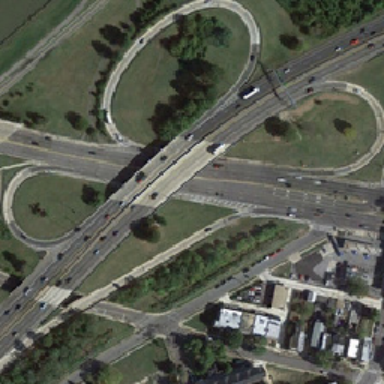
The viaduct is surrounded by trees and green land .